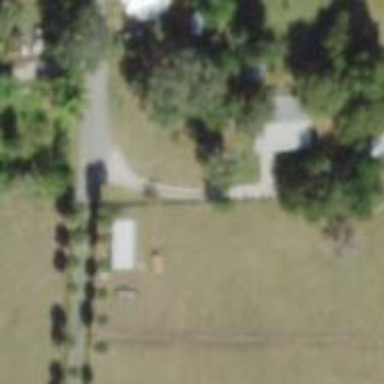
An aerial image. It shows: Driveway.